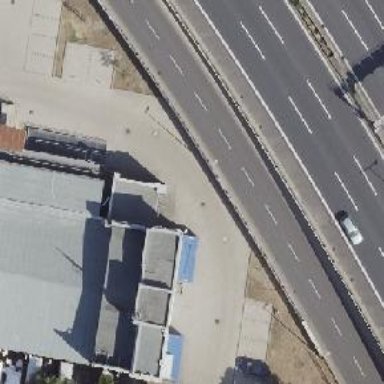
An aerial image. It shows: Road serving as parking aisle.